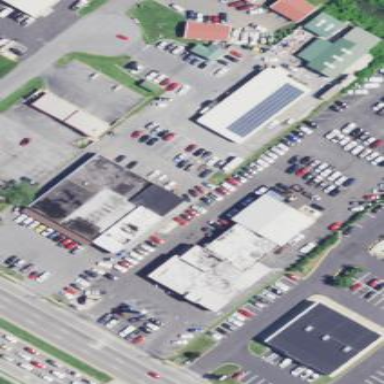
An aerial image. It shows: Building that is tyre shop.